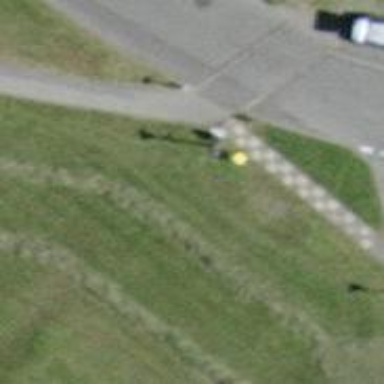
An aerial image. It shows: Post box.